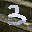
Label: 3